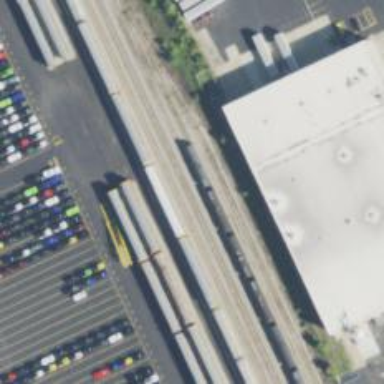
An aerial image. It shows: View of railway yard.